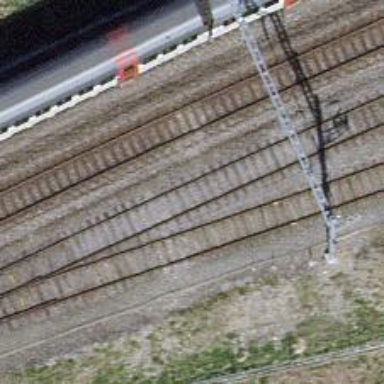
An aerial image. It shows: Railway yard with electrified contact lines.